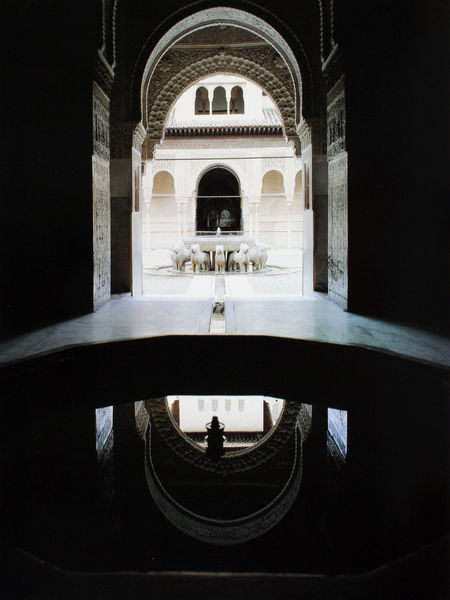
Titel: Löwenhof
Standort: Granada
Institution: Alhambra
Schlagwörter: blau, dunkel, schatten, wasser, weiß, blumen, fenster, licht, marmor, ausblick, blick, dach, gebäude, tiere, beige, trinken, architektur, schale, stein, spiegelung, boden, brunnen, rund, springbrunnen, spanien, düster, bogen, fassade, mauer, hof, platz, figuren, rundbogen, detail, verzierung, durchgang, geländer, tor, reflexion, halle, foto, fotografie, photographie, bögen, gang, arkade, innenhof, mond, gewölbe, durchblick, moschee, orient, stockwerk, torbogen, arkaden, photo, fries, sims, arabisch, gesims, skulpturen, löwen, farbfoto, rundbögen, fontäne, stange, schafe, indien, islam, quadriga, elefanten, maurisch, islamisch, meissel, fabeltier, durchbick, innenhiof, ehernes meer, finsterer dank, finsterer gang